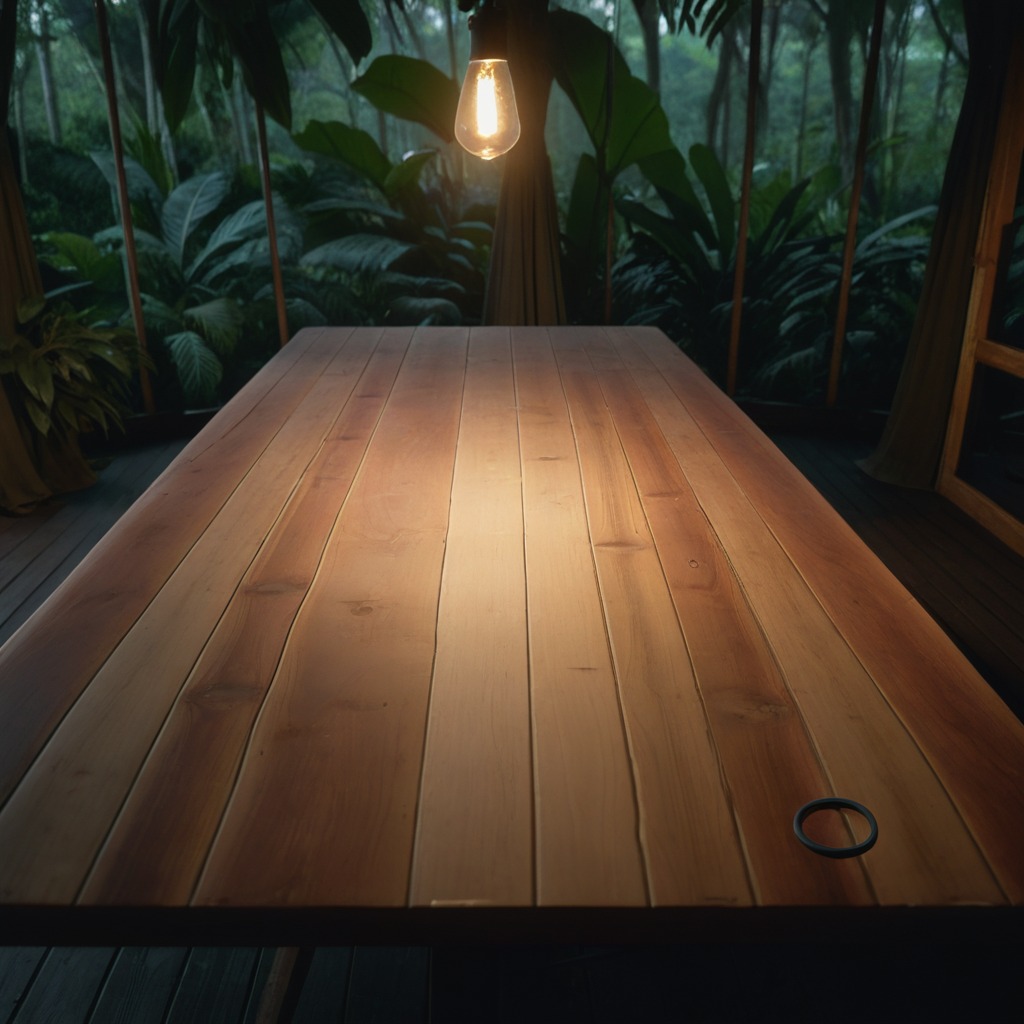
A rubber O-ring is lying on a wooden table inside a jungle field workshop tent at night.